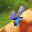
Label: 4